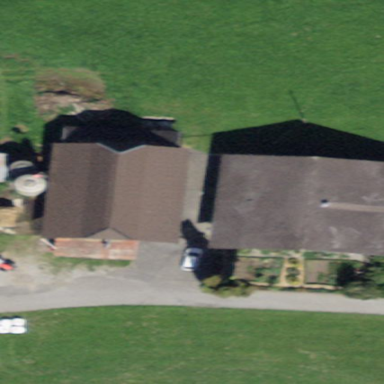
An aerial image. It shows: Barn.